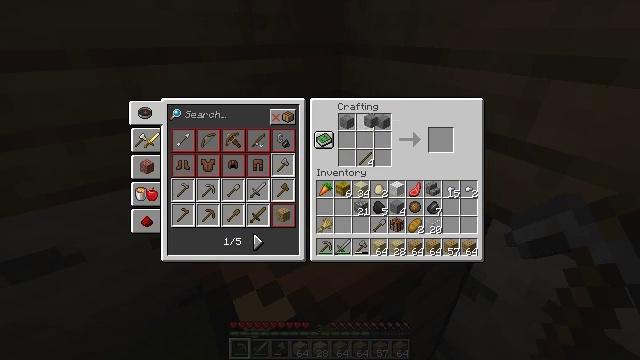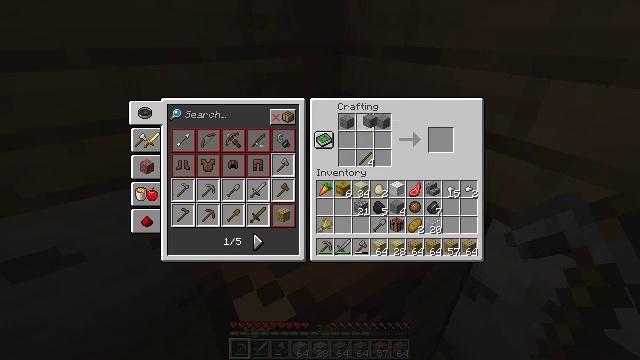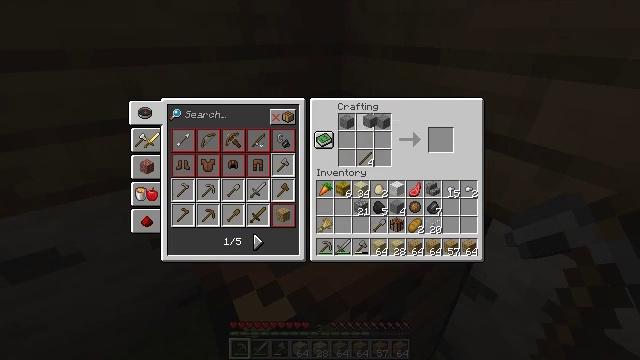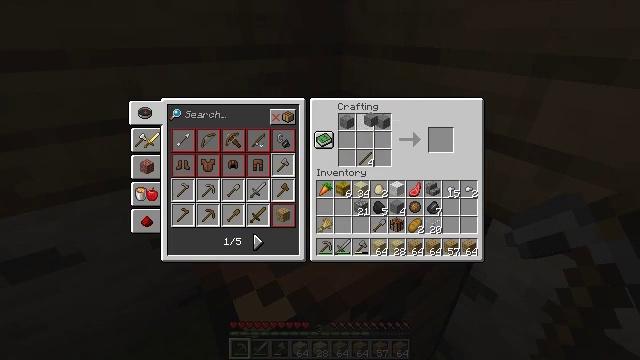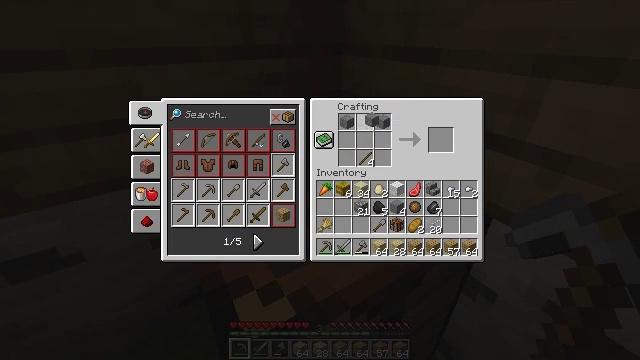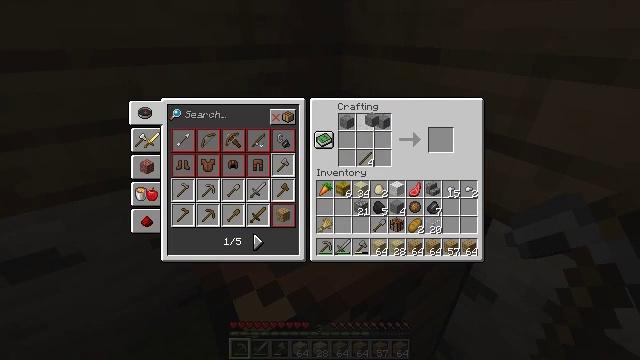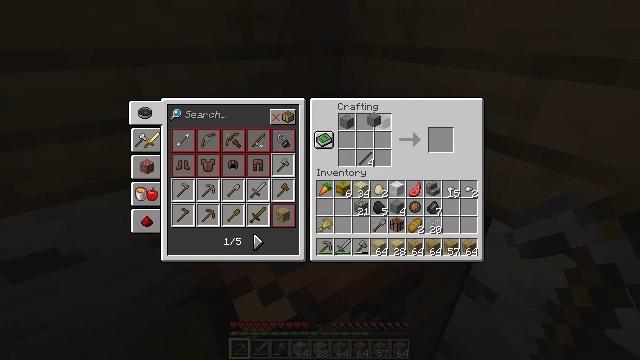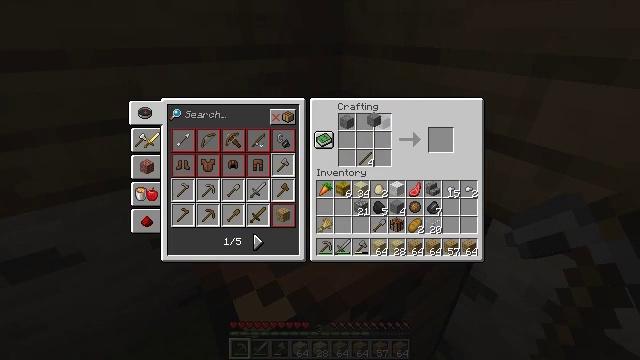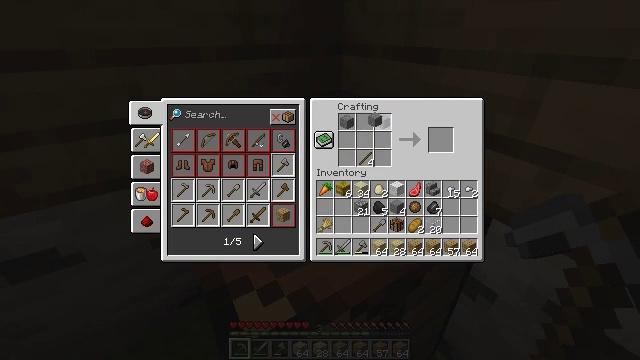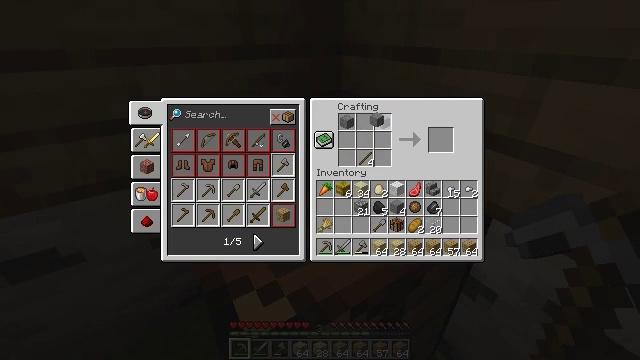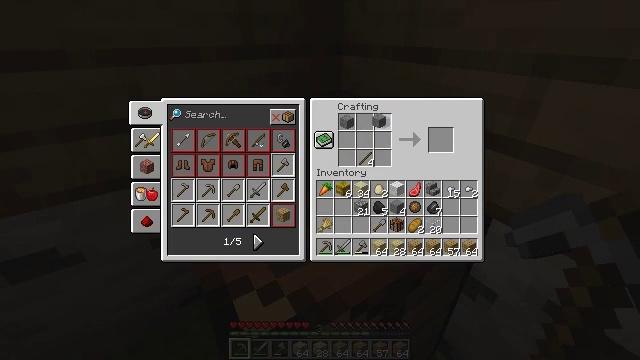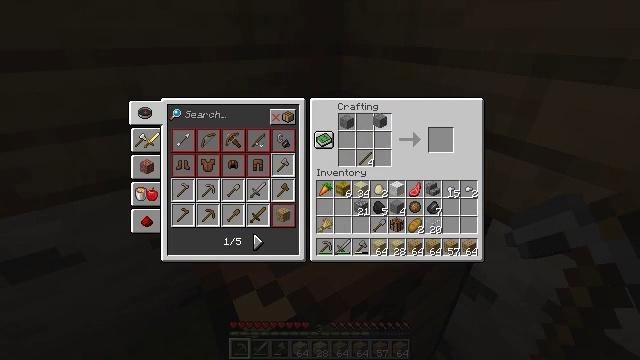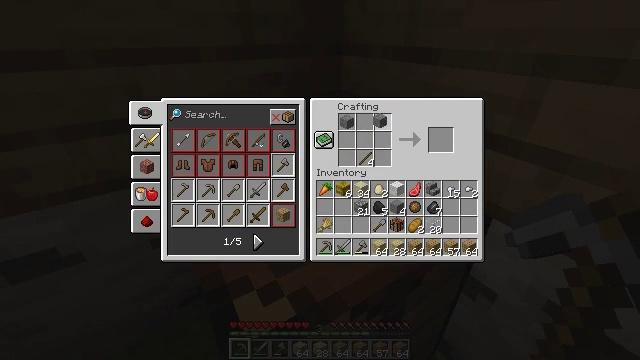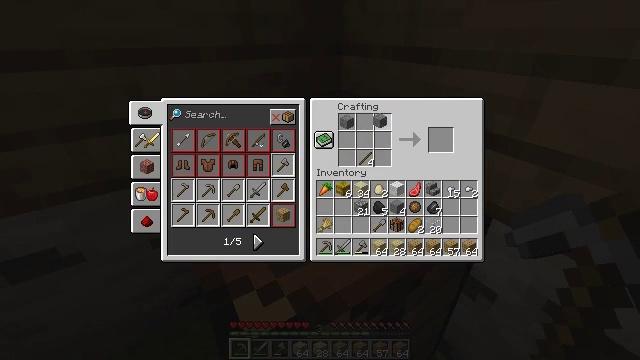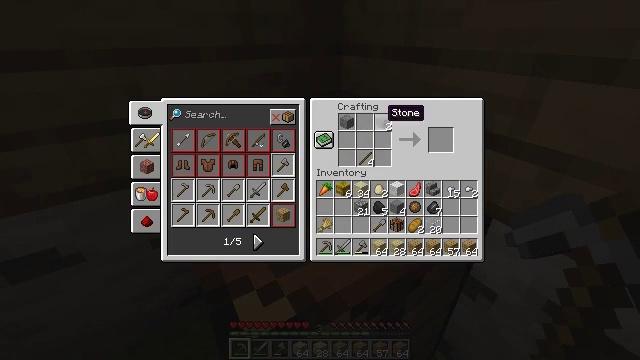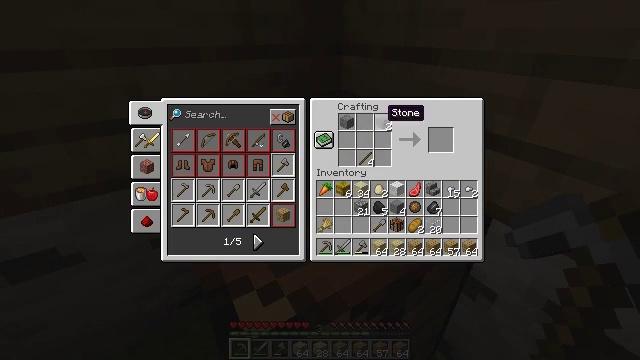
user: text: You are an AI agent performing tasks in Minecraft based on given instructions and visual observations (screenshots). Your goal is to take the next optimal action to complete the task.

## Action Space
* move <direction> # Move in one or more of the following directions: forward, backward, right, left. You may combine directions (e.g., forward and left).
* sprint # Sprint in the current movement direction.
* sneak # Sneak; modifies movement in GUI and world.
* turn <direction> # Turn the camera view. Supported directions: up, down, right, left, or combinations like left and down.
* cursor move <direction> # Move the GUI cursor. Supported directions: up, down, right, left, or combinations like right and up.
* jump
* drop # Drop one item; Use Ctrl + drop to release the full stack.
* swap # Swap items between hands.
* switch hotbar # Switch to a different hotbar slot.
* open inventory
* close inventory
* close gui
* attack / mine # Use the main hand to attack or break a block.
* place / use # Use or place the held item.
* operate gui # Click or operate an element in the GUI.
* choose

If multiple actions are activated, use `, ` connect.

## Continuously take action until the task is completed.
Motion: motion action
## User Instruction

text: Break the white bed to relocate it.
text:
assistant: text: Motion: operate gui
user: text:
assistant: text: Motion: no_op
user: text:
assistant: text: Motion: no_op
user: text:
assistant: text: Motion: no_op
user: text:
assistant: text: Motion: no_op
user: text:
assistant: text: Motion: no_op
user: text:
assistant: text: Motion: no_op
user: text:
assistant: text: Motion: no_op
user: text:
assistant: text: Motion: no_op
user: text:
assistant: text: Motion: operate gui
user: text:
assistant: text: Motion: operate gui
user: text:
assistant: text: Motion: operate gui
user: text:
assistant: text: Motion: operate gui
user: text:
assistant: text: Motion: no_op
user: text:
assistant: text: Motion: no_op
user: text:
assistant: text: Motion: cursor move left
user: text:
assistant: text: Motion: cursor move left
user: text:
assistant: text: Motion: cursor move left
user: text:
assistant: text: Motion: no_op
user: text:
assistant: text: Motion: no_op
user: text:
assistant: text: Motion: no_op
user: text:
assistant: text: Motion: no_op
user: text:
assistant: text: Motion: operate gui
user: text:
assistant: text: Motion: operate gui
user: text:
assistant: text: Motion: no_op
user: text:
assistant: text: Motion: cursor move right
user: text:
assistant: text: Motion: cursor move right
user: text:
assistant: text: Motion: no_op
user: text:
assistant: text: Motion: no_op
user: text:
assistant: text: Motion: no_op